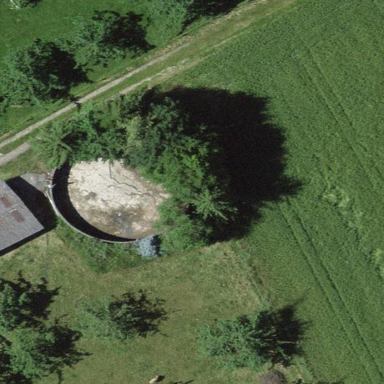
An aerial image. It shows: Storage tank building.